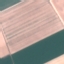
Label: AnnualCrop